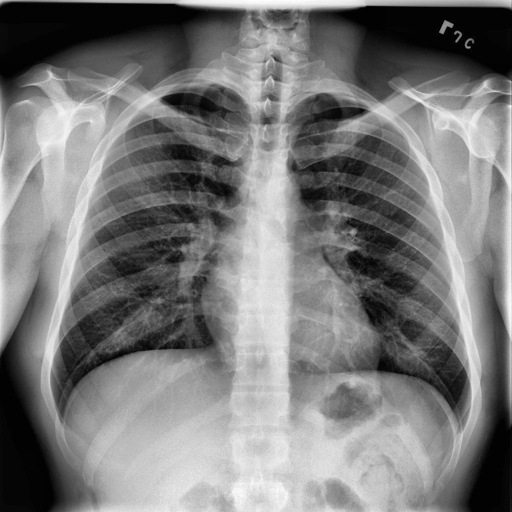
Finding: NORMAL